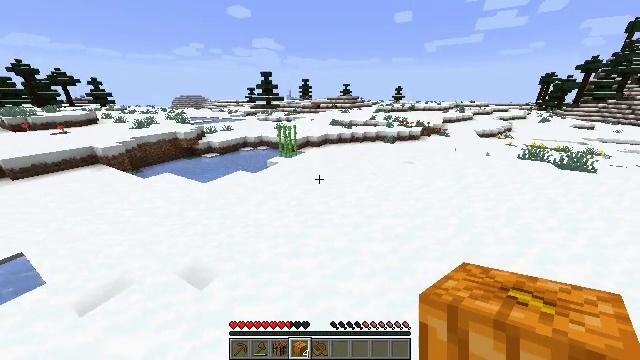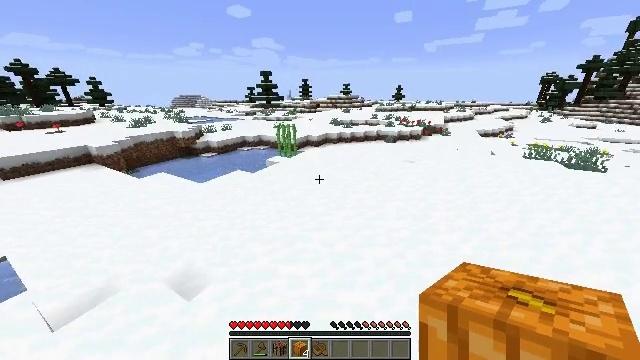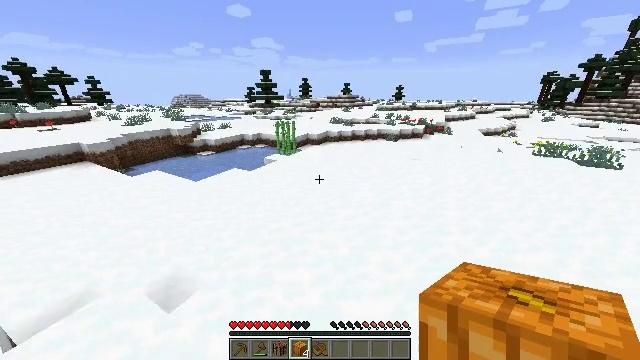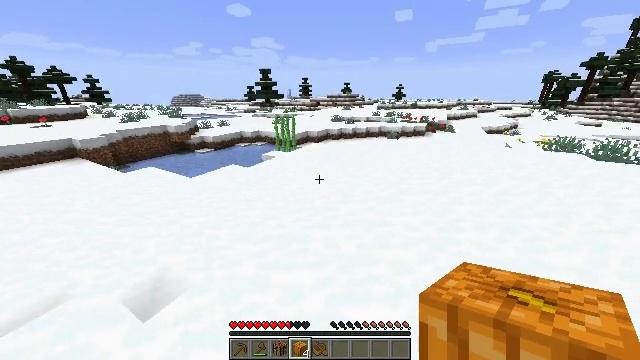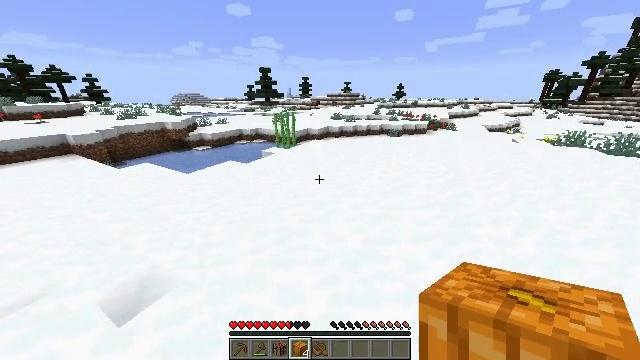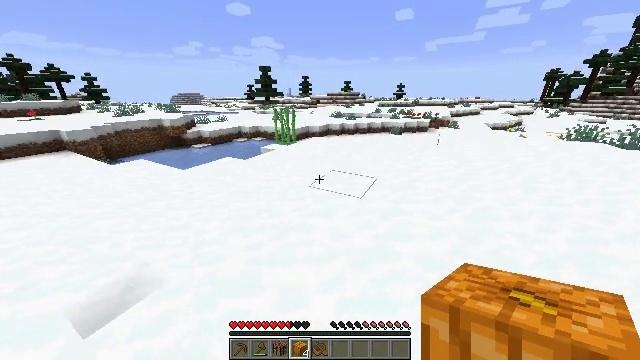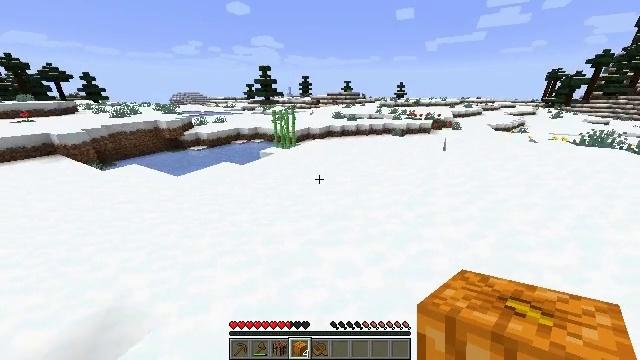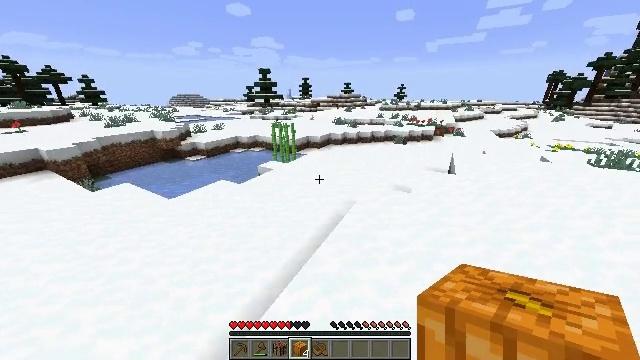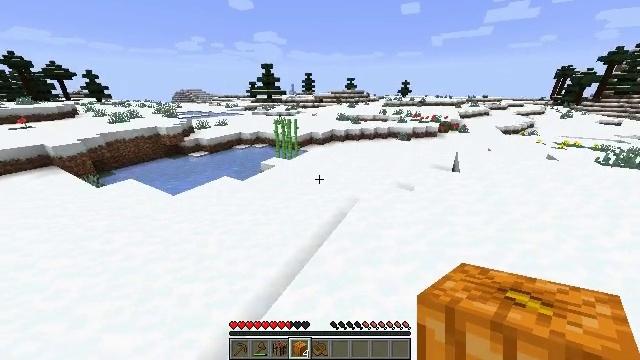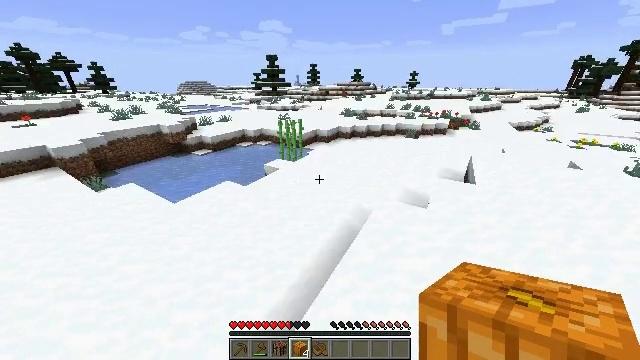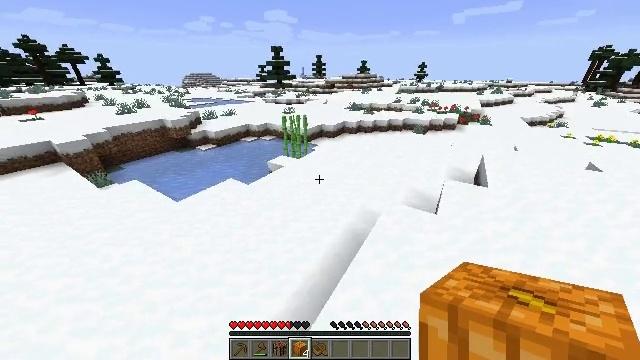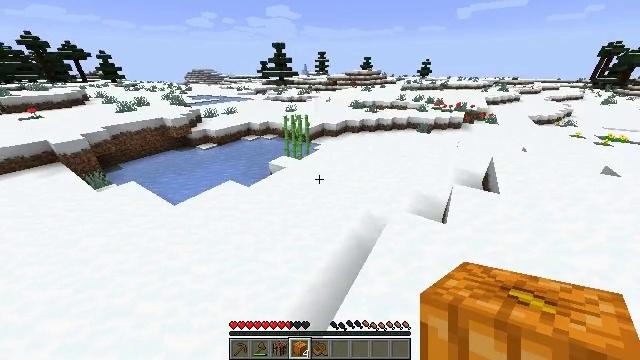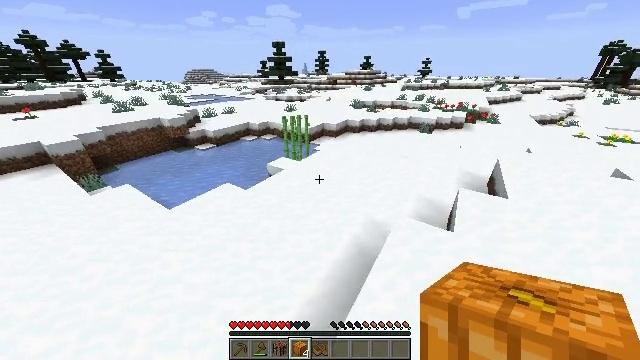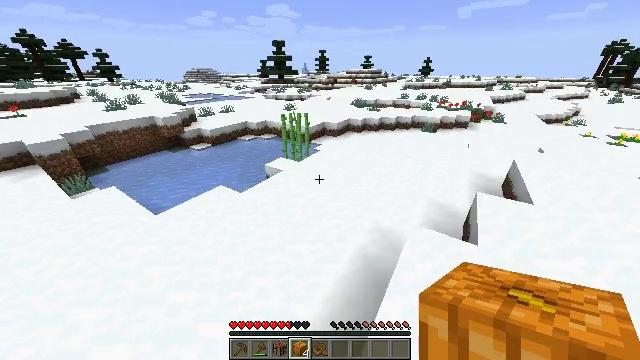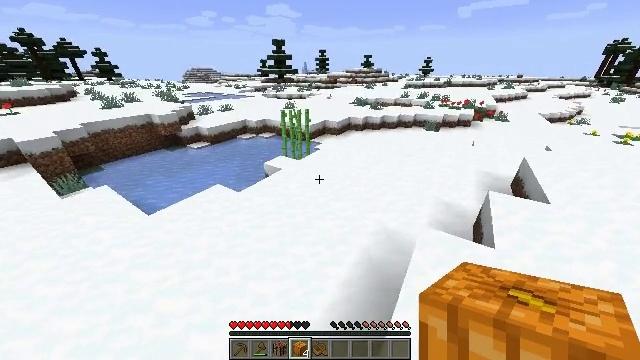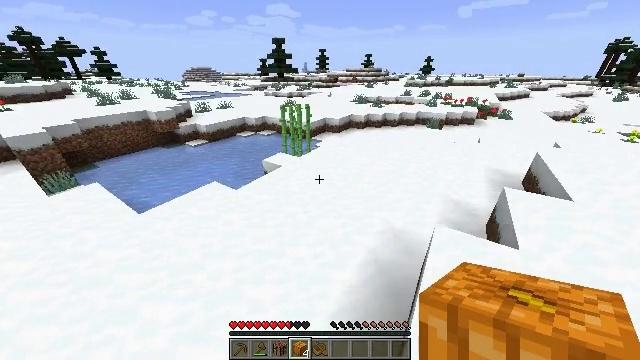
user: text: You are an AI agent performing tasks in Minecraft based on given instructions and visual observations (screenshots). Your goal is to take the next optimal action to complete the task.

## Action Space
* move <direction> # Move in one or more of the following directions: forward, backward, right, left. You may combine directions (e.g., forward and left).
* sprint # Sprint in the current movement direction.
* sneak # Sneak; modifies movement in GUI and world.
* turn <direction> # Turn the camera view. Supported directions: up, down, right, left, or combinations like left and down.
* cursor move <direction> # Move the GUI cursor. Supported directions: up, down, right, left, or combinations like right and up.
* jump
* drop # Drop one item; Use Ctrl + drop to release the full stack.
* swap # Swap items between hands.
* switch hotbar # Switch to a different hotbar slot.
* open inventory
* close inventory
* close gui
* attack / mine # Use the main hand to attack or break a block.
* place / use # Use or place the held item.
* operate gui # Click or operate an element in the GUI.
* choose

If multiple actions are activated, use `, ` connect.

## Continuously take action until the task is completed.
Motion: motion action
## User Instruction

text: Gather sugar cane for crafting.
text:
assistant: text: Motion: move forward, sprint, jump
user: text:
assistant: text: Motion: move forward and move left, sprint, jump
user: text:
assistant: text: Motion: move forward and move left, sprint, jump
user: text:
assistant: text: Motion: move forward and move left, sprint, jump
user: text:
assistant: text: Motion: move forward, sprint, jump
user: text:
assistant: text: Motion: move forward, sprint, jump
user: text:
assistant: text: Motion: move forward, sprint, jump
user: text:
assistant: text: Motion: move forward, sprint, turn down, jump
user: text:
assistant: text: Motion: move forward, sprint, turn left and down, jump
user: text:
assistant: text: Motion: move forward, sprint, turn left and down, jump
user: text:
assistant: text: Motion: move forward, sprint, jump
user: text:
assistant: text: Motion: move forward and move left, sprint, jump
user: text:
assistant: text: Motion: move forward and move left, sprint, jump
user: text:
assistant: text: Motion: move forward and move left, sprint, jump
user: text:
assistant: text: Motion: move forward and move left, sprint, jump
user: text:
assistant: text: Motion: move forward, sprint, jump
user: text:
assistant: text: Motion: move forward, sprint, jump
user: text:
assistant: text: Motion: move forward, sprint, jump
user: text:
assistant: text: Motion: move forward, sprint, jump
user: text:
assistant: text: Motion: move forward, sprint, jump
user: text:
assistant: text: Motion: move forward and move left, sprint, jump
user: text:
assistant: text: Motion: move forward and move left, sprint, jump
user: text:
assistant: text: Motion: move forward and move left, sprint, jump
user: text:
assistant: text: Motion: move forward, sprint, jump
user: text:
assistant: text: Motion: move forward, sprint, jump
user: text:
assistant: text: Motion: move forward, sprint, jump
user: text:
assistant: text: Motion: move forward, sprint, turn left and down, jump
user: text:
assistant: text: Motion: move forward, sprint, turn left and down, jump
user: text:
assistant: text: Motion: move forward, sprint, turn down, jump
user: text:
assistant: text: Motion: move forward, sprint, turn down, jump